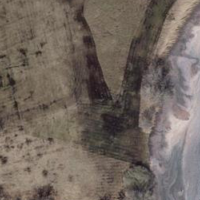
EUNIS habitat code: 16
Species observed at this site:
Pholidoptera griseoaptera
Grus grus
Ruspolia nitidula